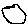
Label: circle